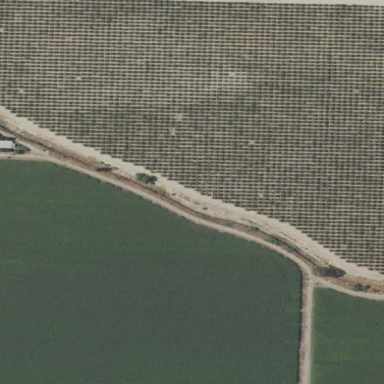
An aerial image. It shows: Orchard filled with almond trees.